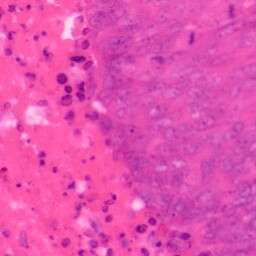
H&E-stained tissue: Colon